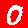
Digit: 0